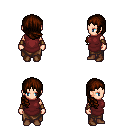
a pixel art fantasy rpg character, female body template, human, light skin, maroon tunic, robe skirt, brown right-swept hairstyle, leather bracers, brown shoes, four views (front, back, left, right), 2x2 character sprite sheet, small pixel art, hard edges, no anti-aliasing